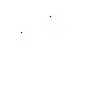
Particle: proton